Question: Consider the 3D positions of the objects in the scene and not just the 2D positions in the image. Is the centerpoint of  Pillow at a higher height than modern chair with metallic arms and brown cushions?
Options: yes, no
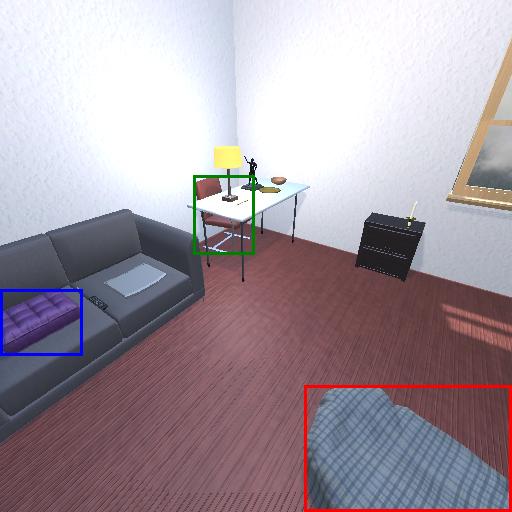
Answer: yes